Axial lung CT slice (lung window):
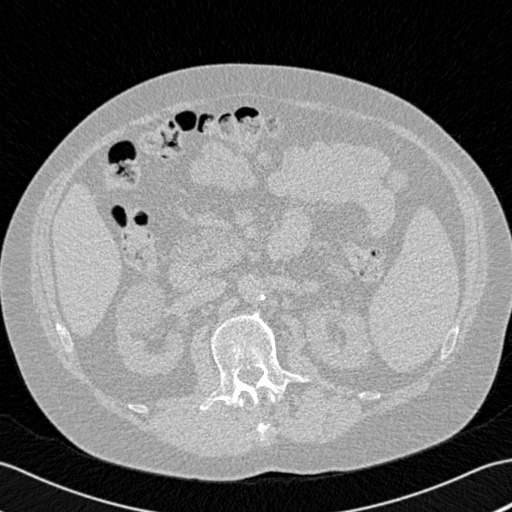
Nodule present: no